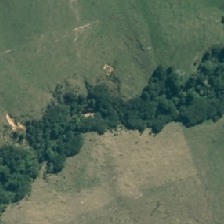
Land cover: indigenous_forest